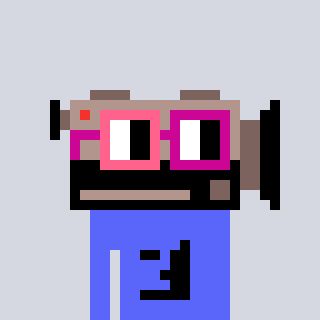
a pixel art character with square pink and red glasses, a camcorder-shaped head and a purple-colored body on a cool background